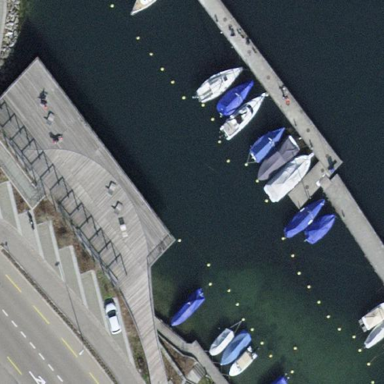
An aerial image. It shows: Man-made pier.